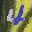
Label: 4